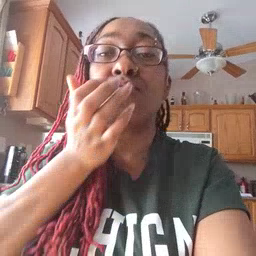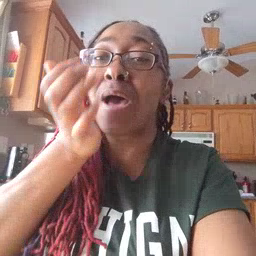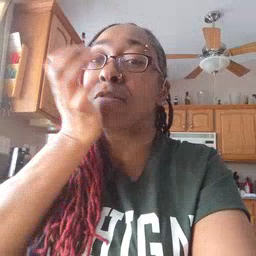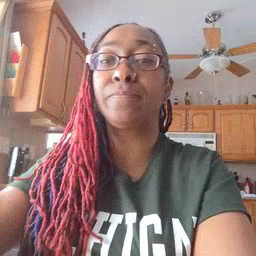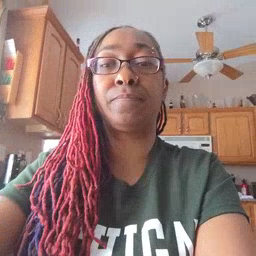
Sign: grass